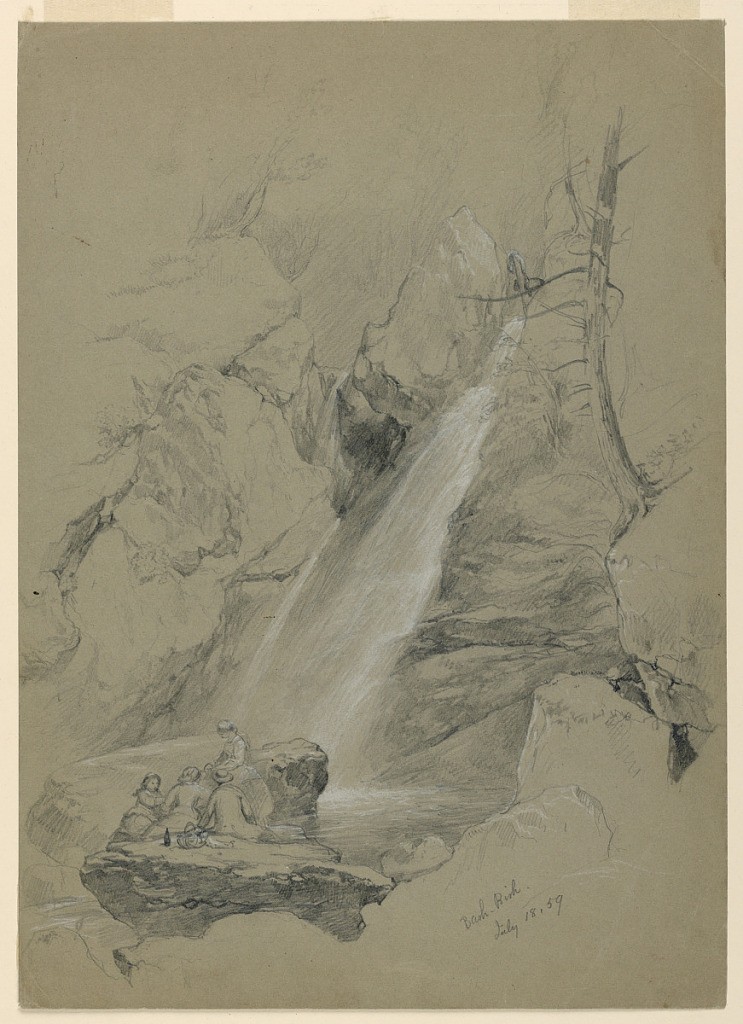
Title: Bash-Bish Falls, South Egremont, Massachusetts
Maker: Daniel Huntington, American, 1816–1906
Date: July 18, 1859
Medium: Graphite, white chalk on grey wove paper
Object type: Drawing
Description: Vertical view with a group of four picnickers sitting in foreground on a rocky ledge before a pool of water and cascading waterfall. Jagged boulders, massive rocks and trees surround the falls. The location of this scene is Bish-Bash Falls, South Egremont, Massachusetts, situated in the Berkshire mountains.